Question: I'm using phoneGap application. I created new app. Then drop and drag the CordovaLib.xcodeproj into smaple app. But when launch xcode it's showing empty in version field. Is it correct or i need to change? I have version empty in xcode like below picture. Is it correct?

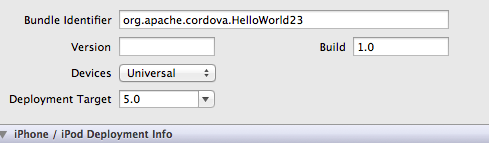
Answer: As long as the version number is represented correctly in config.xml, it doesn't matter as much.
However, this doesn't mean it isn't without problem. Many Xcode services will error when attempting to perform various tasks, such as validating the app with Xcode's iTunes Connect integration.
Ideally, the version number in Xcode and config.xml should match. If they don't, fix it!